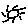
Label: sun